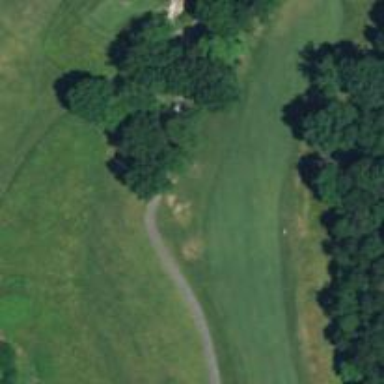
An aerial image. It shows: Golf hole.